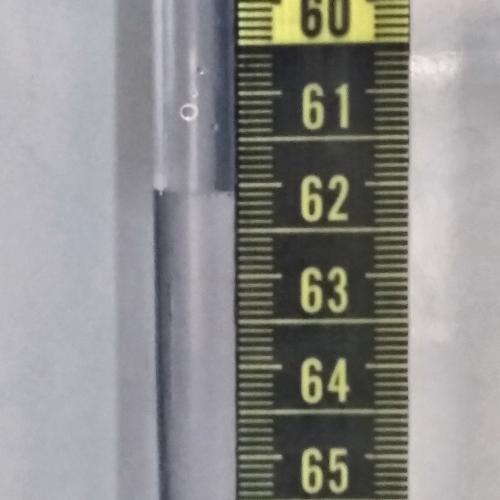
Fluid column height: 62.1 cm